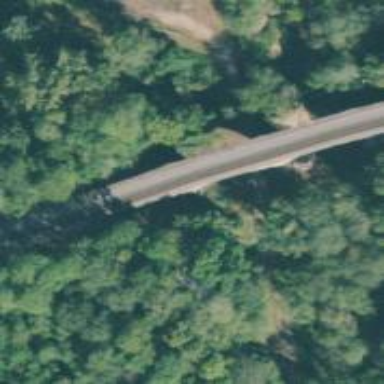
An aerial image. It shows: Railway bridge.